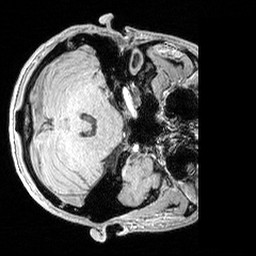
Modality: MP2RAGE
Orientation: axial
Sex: male
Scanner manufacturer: siemens
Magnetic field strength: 3 T
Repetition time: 5 s
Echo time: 0.00292 s